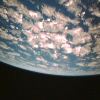
Label: cloud